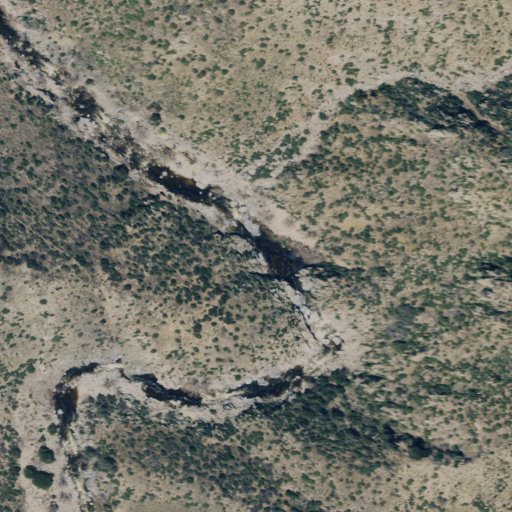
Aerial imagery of valley in California named Lion Canyon containing only shrub